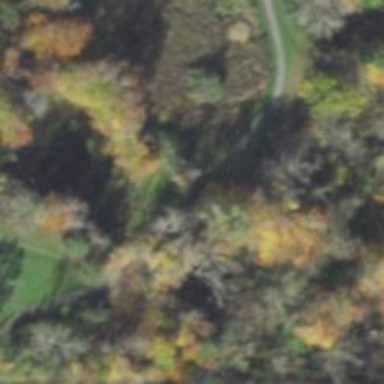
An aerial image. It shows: Path.